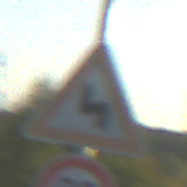
Verkehrszeichen: DoppelkurveZunaechstLinks
Zusatzzeichen unten: Geschwindigkeit80
Umgebung: Outdoor, RoadRail
Tageszeit: SunriseSunset
Wetter: Clear
Licht: Natural
Jahreszeit: NotSpecified
Kontrast: HighContrast